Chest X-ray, PA view. Patient: 20 years old, sex F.
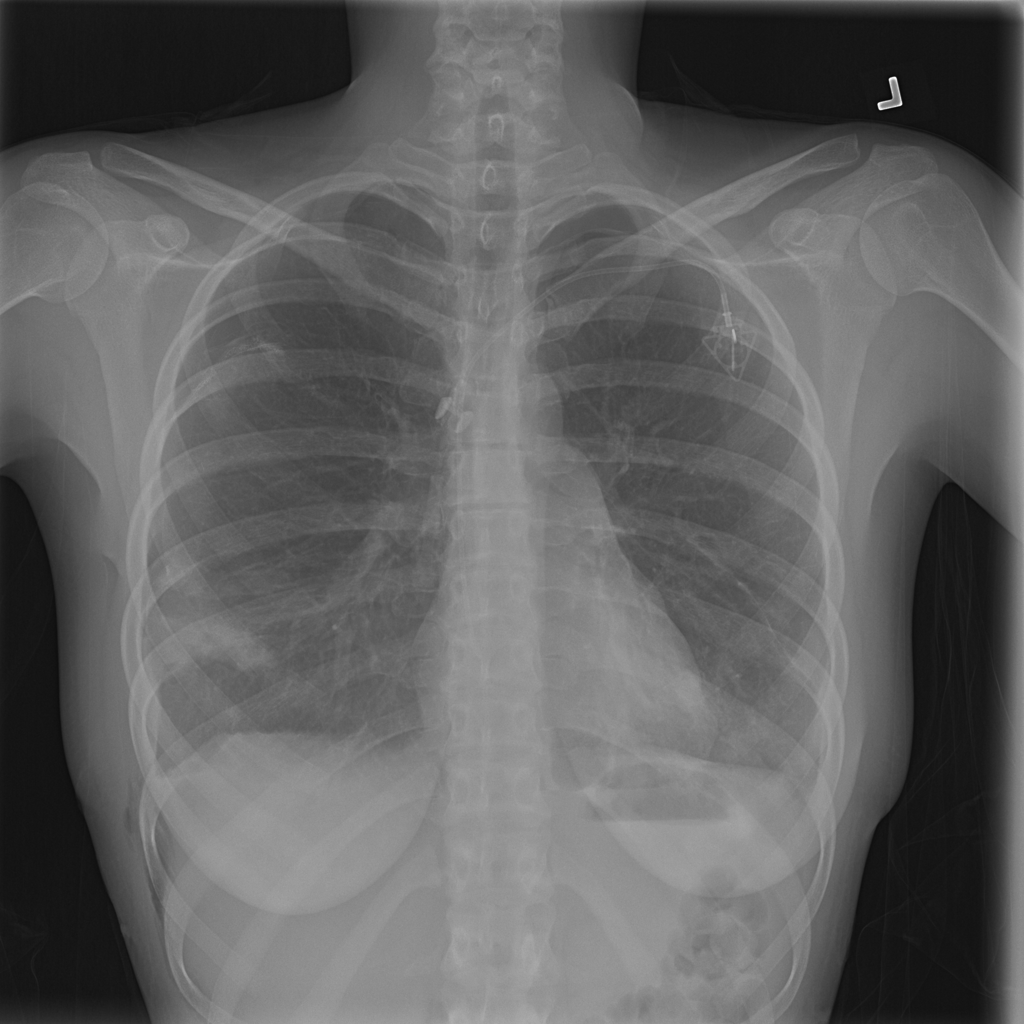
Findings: No Finding